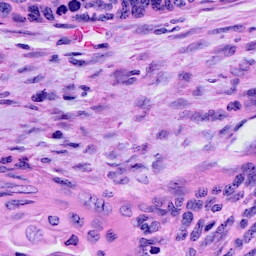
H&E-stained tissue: Cervix